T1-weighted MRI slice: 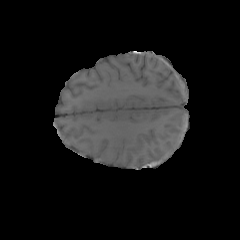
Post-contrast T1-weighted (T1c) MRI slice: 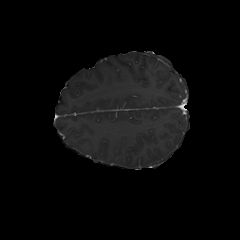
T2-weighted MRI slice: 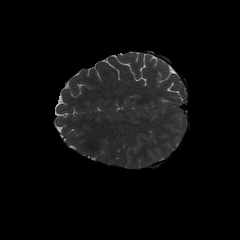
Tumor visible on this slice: no